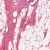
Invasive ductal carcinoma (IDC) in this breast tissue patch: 1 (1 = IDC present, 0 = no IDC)